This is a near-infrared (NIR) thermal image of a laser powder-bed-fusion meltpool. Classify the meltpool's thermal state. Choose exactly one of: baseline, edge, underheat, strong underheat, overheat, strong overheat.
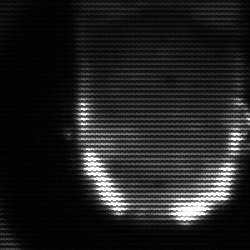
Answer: baseline